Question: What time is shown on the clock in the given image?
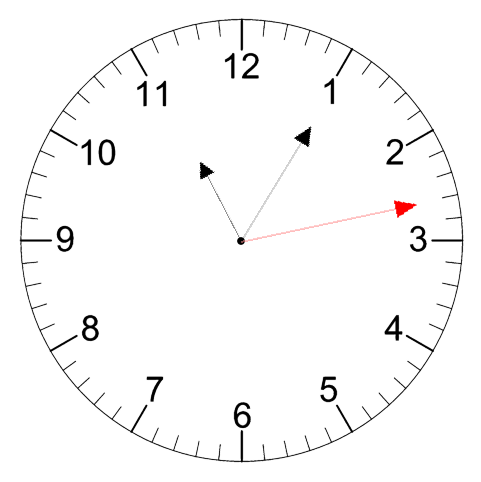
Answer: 11:05:13